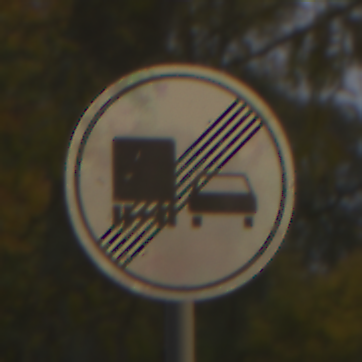
Verkehrszeichen: EndeUeberholverbotKraftfahrzeuge
Umgebung: Outdoor, Nature
Tageszeit: Midday
Wetter: Overcast
Licht: Natural
Jahreszeit: Autumn
Kontrast: LowContrast